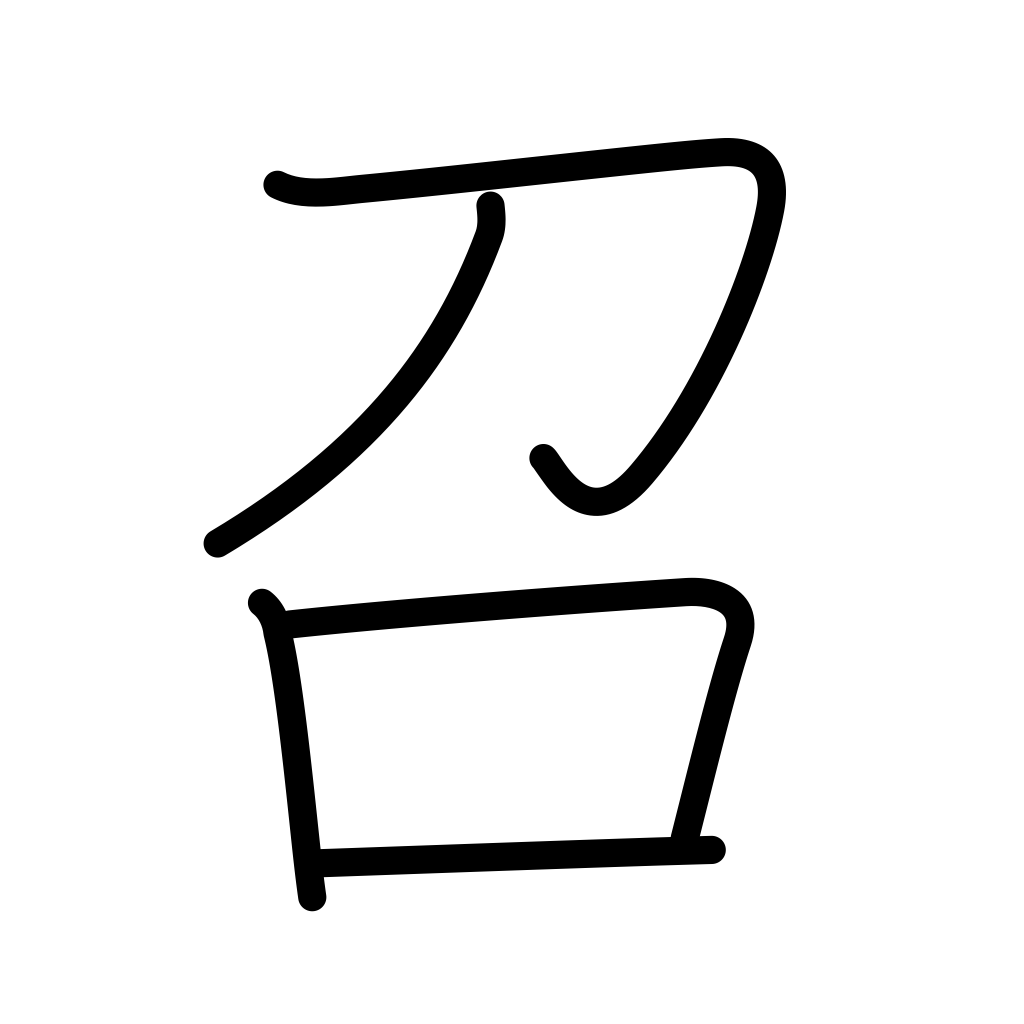
Meaning: seduce, call, send for, wear, put on, ride in, buy, eat, drink